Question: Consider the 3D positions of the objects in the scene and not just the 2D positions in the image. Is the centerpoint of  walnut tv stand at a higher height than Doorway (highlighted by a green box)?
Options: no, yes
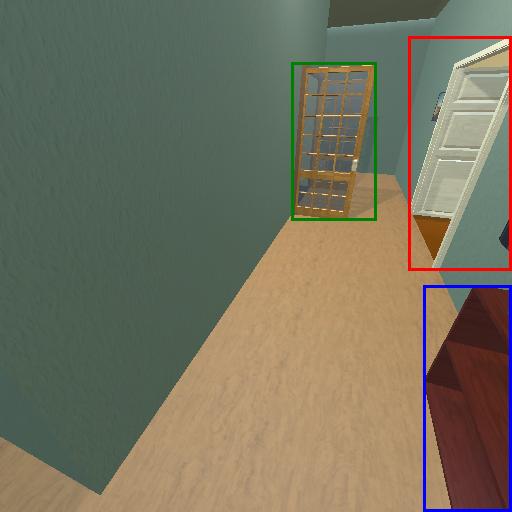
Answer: no